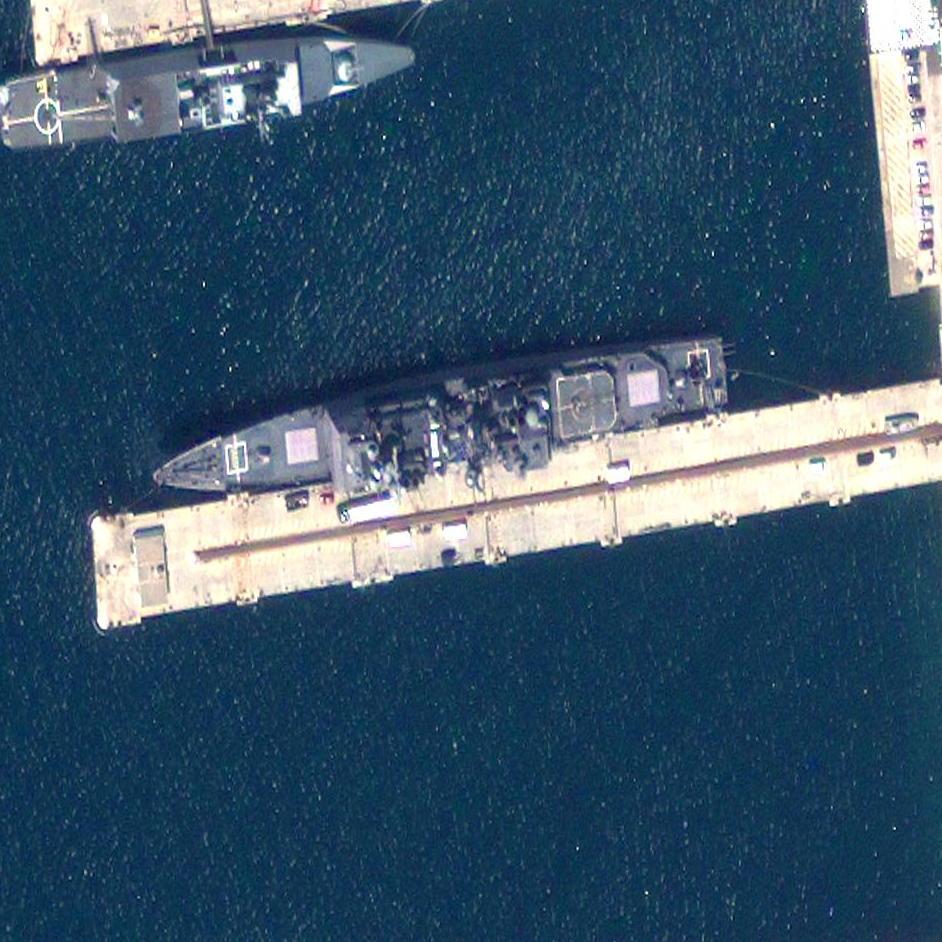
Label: destroyer